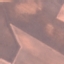
Land use / land cover: AnnualCrop